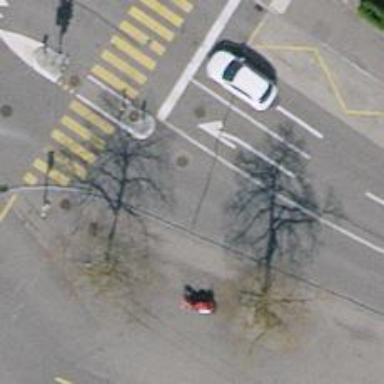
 where trolley wires are visible in the forward direction."